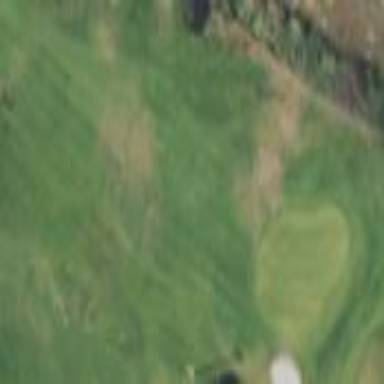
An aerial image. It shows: Golf fairway surrounded by grass.